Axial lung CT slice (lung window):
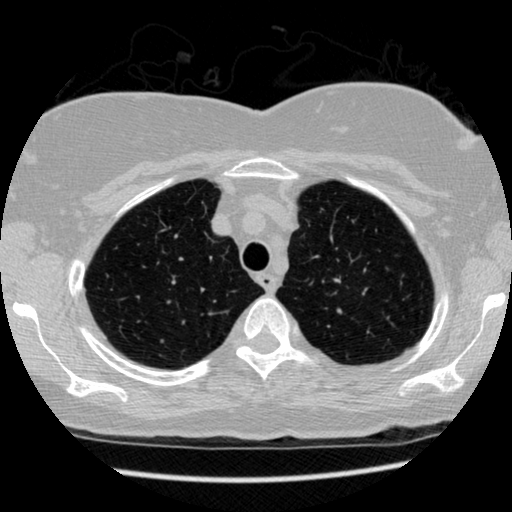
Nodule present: no